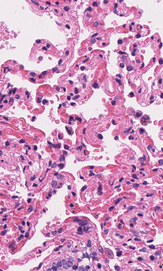
Tumor epithelial tissue: no
Tumor-associated stroma tissue: no
Normal tissue: yes